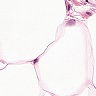
Metastatic tissue present: no